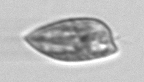
Label: Prorocentrum_dentatum